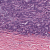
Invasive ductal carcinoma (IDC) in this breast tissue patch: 1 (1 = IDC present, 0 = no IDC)